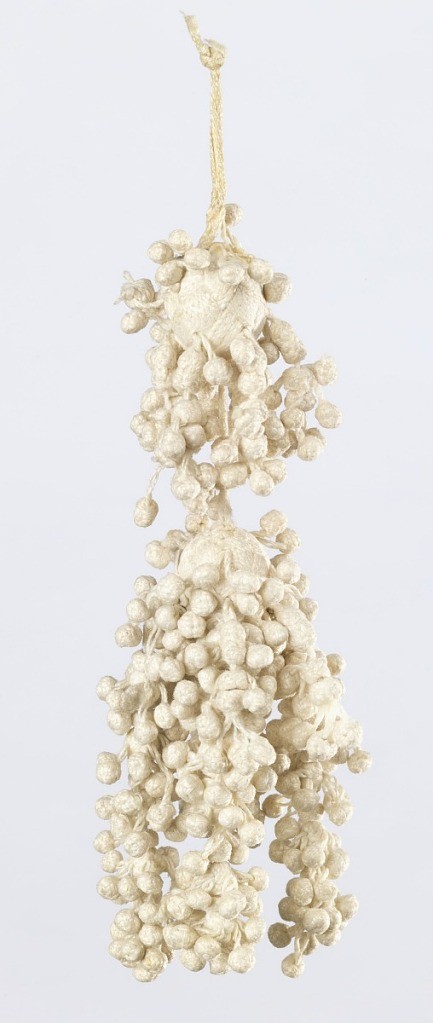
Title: Tassel
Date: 17th century
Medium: linen Technique: braided and knotted
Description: White linen tassel with one circular base attached to attached to a slightly larger, pear-shaped base (hanging below). Cores are braided over with linen yarns worked in groups for a basket-weave effect. Around the bases hang tiny braided balls and from the bottom of the pear-shaped base hang a few longer clusters of the tiny braided balls.